Question: I have an element animating from the top-left corner to the center of the screen:
'''
TweenMax.to($("#char"), 1, {top: "50%", left:"50%", ease:Power1.easeOut});
'''
This animates in a straight line, with some easing. What I want is a more circular animation that follows this path:

so I have to use multiple TweenMax.to() calls, with different easing on each one:
'''
TweenMax.to($("#char"), 1, {top: "50%", ease:Circ.easeIn});
TweenMax.to($("#char"), 1, {left:"50%", ease:Circ.easeOut});
'''
Is there a way to assign a different ease for each attribute in a single 'TweenMax.to()' call? Something like this, perhaps?
'''
TweenMax.to($("#char"), 1, [{top: "50%", ease:Circ.easeIn}, {left:"50%", ease:Circ.easeOut}]);
'''
I've looked all over their docs, and it seems that I can only pass one ease that will apply to all attributes.
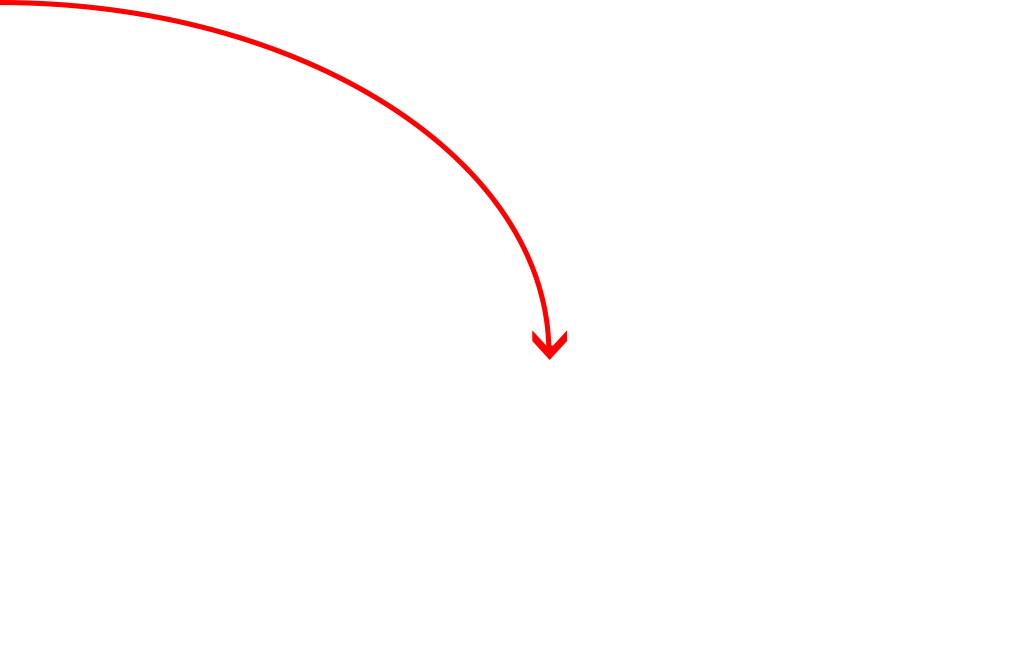
Answer: I don't think multiple eases is what you should be looking for if you want to achieve curviness.
There is a <URL> I created. The code of which as follows:
'''
var div=document.querySelector('div');
TweenMax.fromTo(div, 2, {position: 'absolute', top: '0%', left: '0%'}, {bezier: {type: 'soft', values: [{top: '0%', left: '50%'}, {top: '50%', left: '50%'}], autoRotate: true}, ease: Power2.easeInOut});
'''